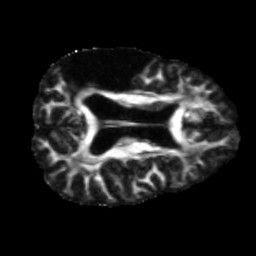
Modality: FA
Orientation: axial
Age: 66
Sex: male
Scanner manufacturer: siemens
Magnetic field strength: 3 T
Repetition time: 5.47 s
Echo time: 0.0854 s